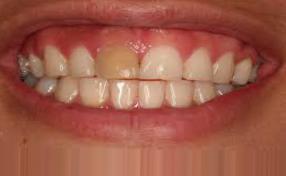
Condition: Tooth Discoloration